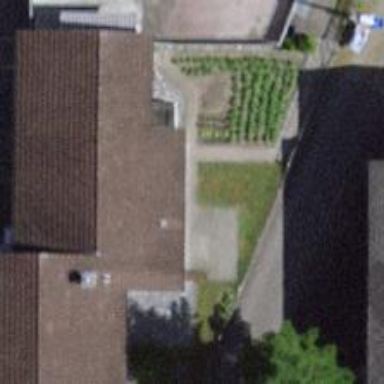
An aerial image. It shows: Simple house.